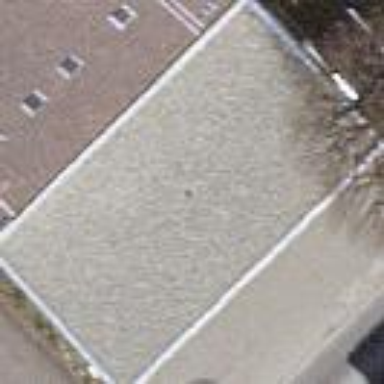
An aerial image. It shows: Flat roofed garages.